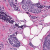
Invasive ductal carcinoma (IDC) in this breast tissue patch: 0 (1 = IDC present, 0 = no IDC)